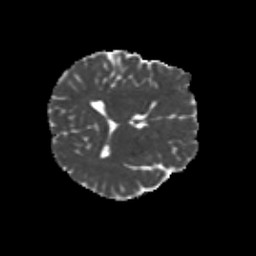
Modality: MD
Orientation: axial
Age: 26
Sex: female
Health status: healthy
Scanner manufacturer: siemens
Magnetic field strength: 3 T
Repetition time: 8.6 s
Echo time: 0.095 s